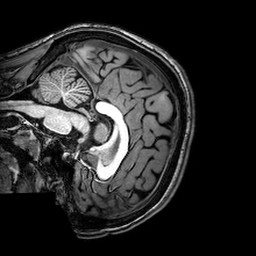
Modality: T1w
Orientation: sagittal
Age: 19
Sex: female
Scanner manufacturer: philips
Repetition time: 0.00833 s
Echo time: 0.00385 s